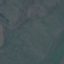
Land use / land cover: HerbaceousVegetation